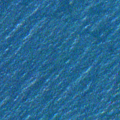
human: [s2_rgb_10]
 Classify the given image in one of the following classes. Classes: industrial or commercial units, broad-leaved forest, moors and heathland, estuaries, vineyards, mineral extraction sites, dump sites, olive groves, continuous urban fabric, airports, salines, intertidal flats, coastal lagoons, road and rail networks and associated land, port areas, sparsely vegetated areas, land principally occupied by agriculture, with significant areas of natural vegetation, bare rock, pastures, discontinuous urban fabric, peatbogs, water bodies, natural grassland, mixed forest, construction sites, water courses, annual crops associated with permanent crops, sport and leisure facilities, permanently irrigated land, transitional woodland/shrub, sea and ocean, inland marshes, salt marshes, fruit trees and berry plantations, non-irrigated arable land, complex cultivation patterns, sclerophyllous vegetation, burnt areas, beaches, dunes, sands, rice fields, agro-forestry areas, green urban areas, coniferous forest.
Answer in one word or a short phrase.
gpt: sea and ocean